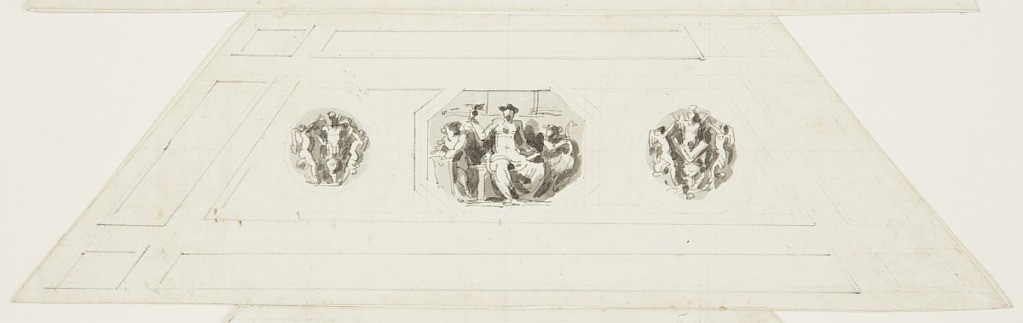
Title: Prudence, Vaulted Panel, Appartmento Napoleonico, Palazzo Quirinale, Rome
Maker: Felice Giani, Italian, 1758–1823
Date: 1812
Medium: Pen and dark gray ink, brush and gray wash over black chalk ruled lines on light greenish-beige wove paper
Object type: Drawing
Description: Panel of trapezoidal ceiling vault with horizontal octagon of Prudence sitting between putto leaning upon tablet and one embracing crane, flanked by tondi with putti and trophies.